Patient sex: F
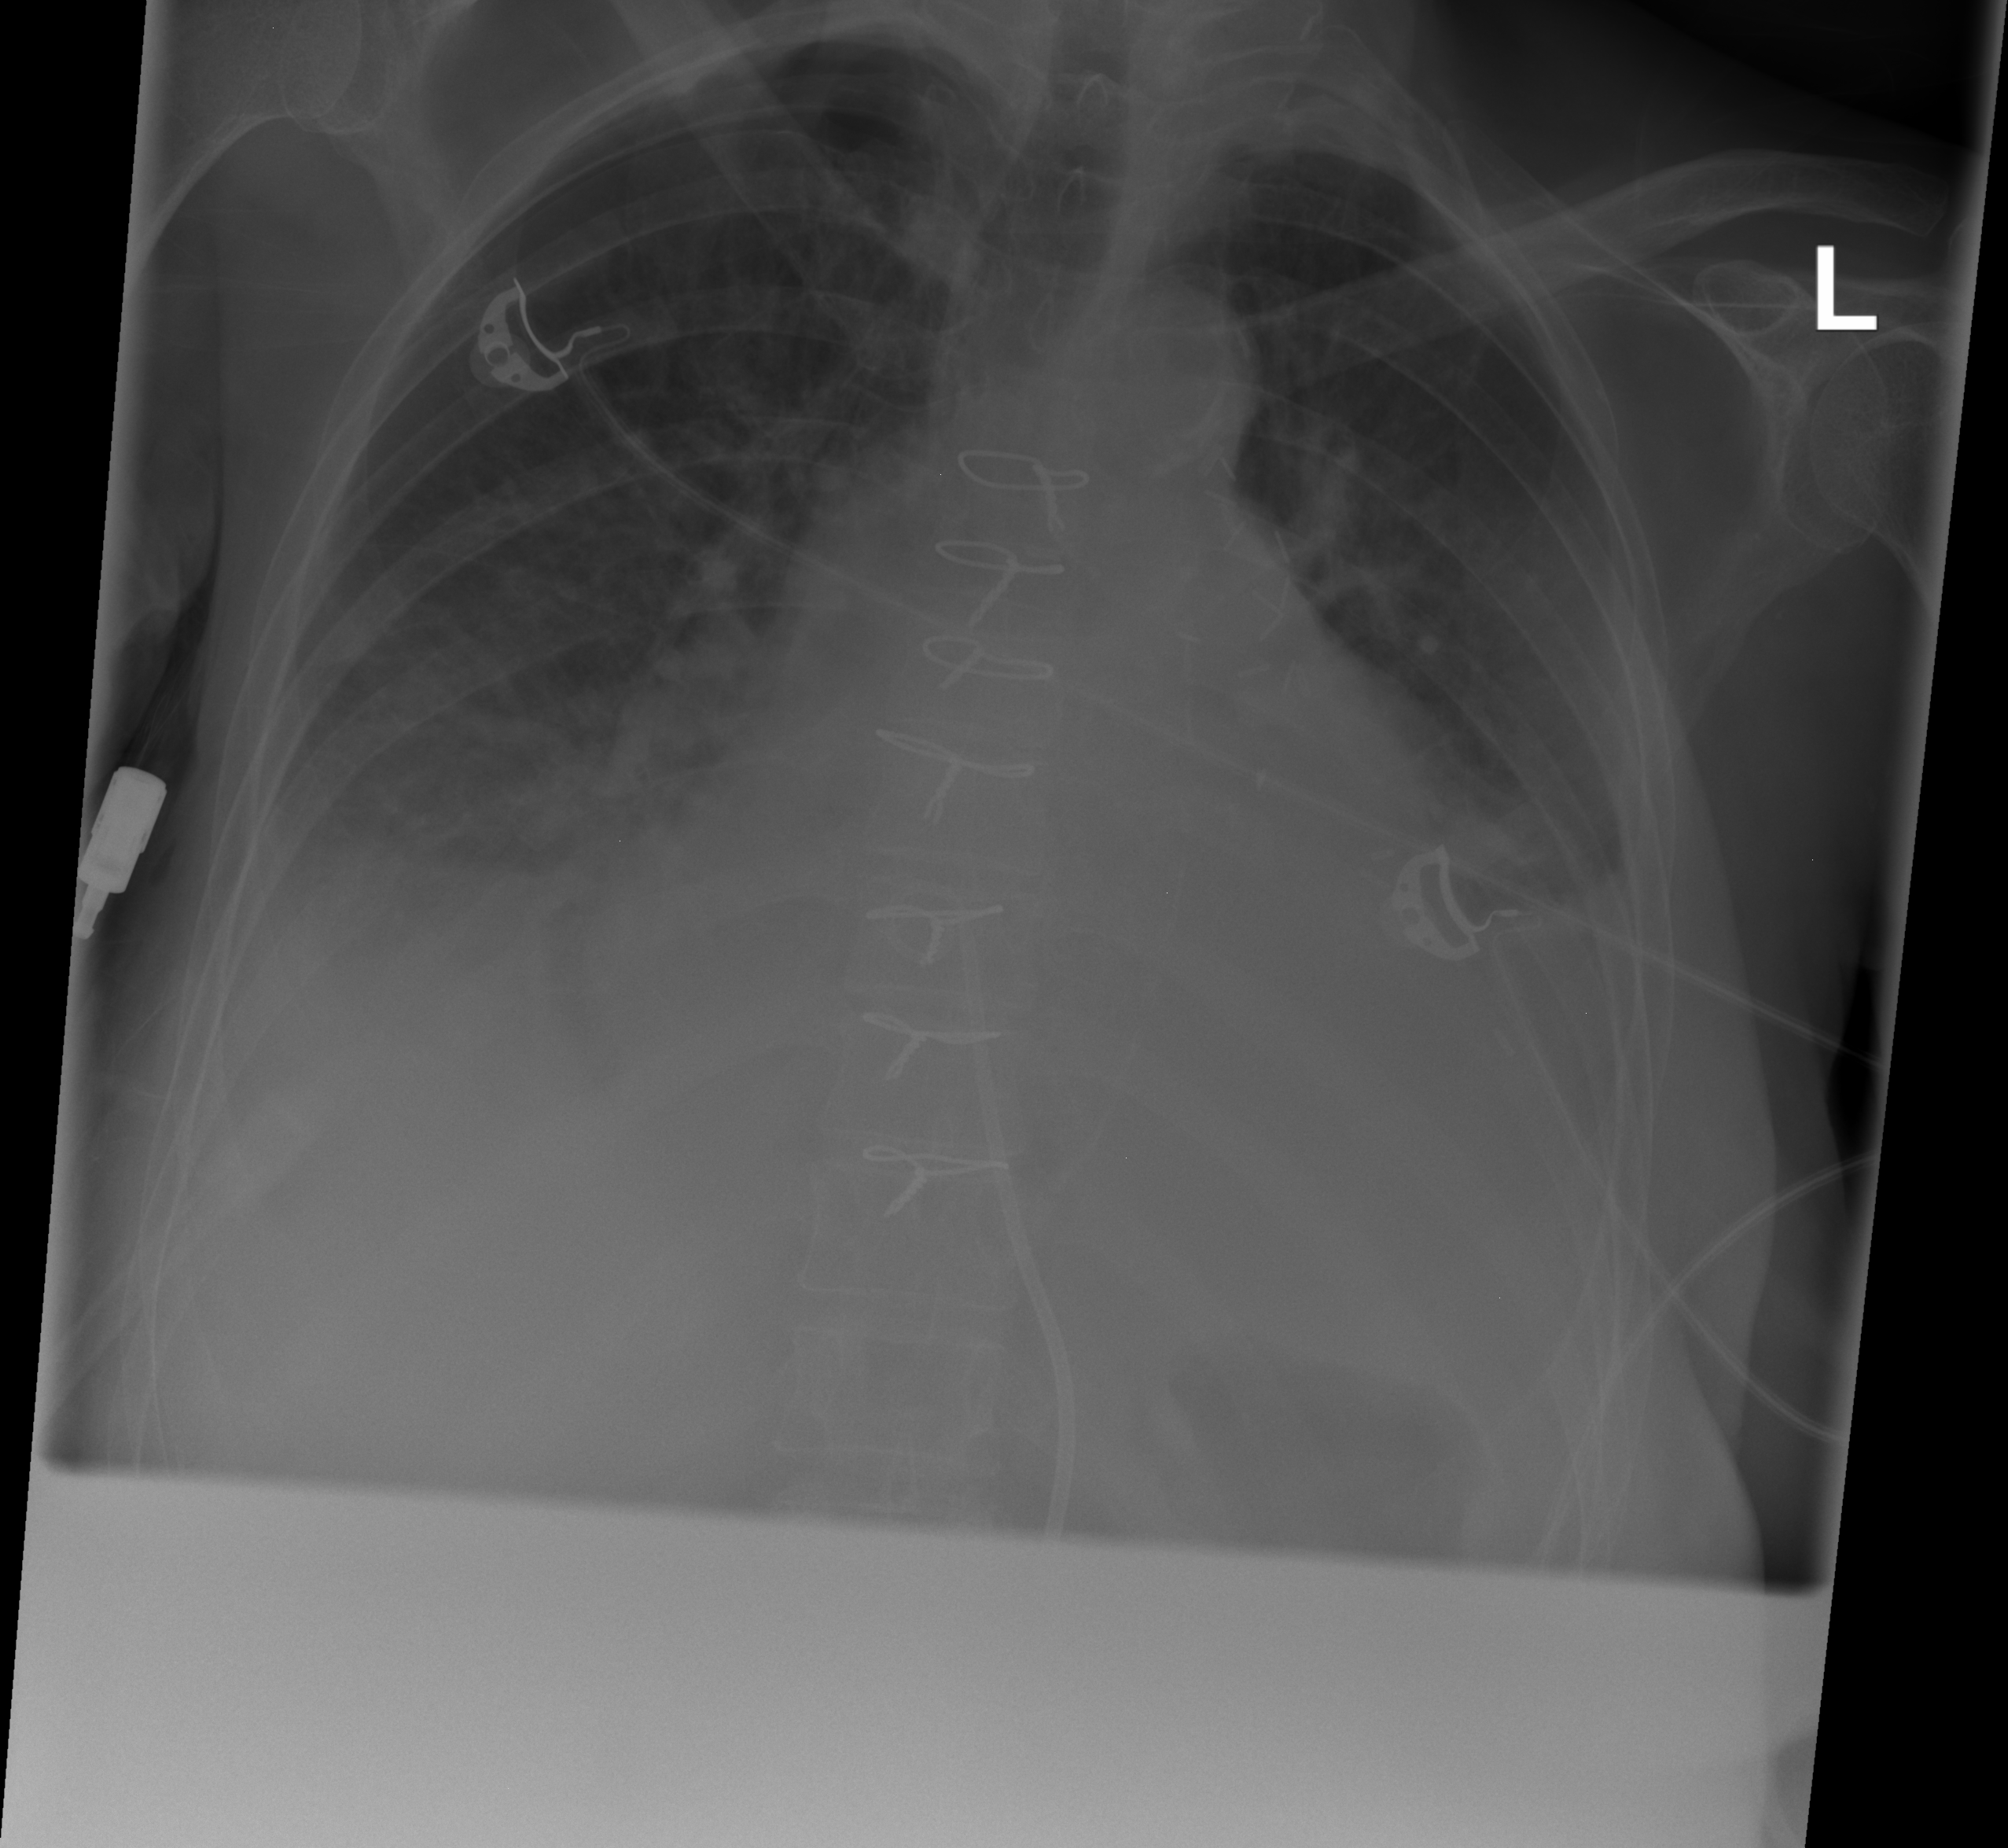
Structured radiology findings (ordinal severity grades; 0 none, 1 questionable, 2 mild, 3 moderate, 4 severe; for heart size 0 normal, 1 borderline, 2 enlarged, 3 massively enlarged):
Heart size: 2
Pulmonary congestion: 2
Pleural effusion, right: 3
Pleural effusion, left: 2
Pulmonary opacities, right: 0
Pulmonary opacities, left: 0
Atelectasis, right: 2
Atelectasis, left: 2